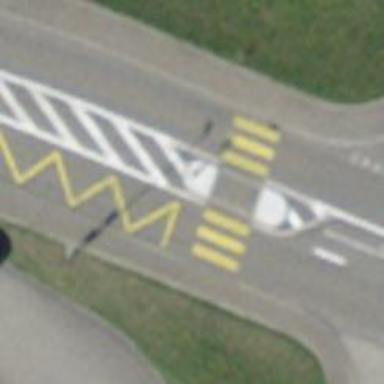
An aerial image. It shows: Asphalt footway with marked zebra crossing. The crossing includes island.